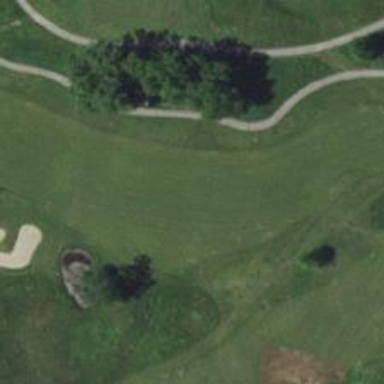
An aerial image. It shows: View of golf hole.